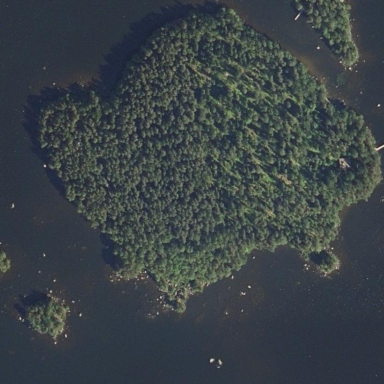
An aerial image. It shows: Islet.